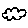
Label: cloud